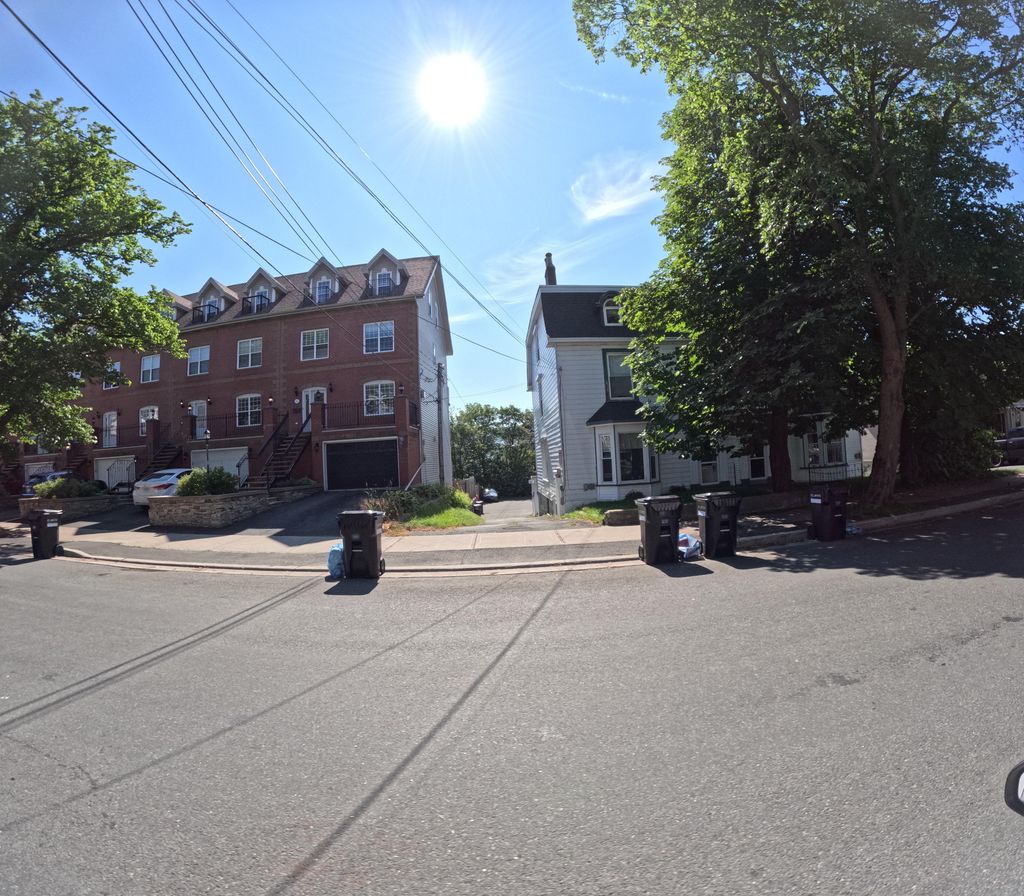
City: st_johns